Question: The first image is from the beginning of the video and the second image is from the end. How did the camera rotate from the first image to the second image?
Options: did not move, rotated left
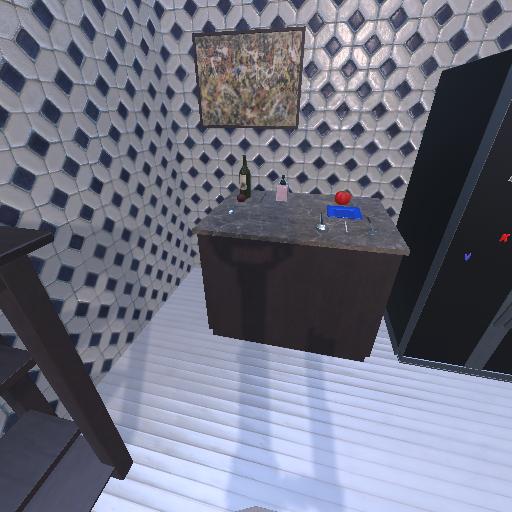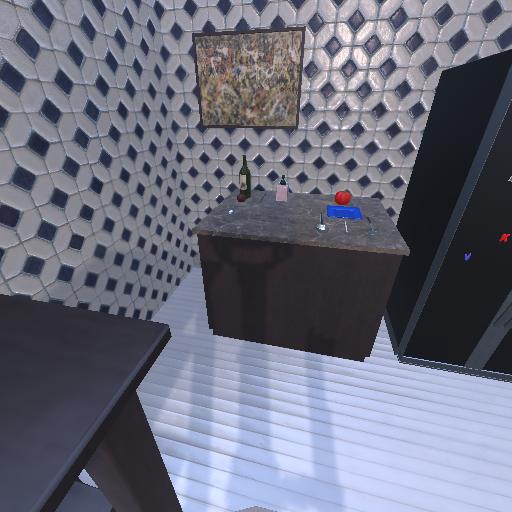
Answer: did not move